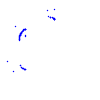
Particle: proton